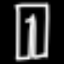
Label: pants